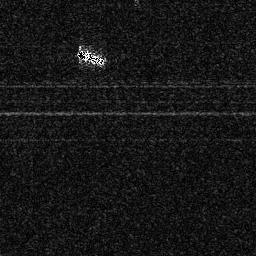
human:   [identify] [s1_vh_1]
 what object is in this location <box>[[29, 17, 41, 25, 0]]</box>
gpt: <ref>1 medium ship at the top</ref>